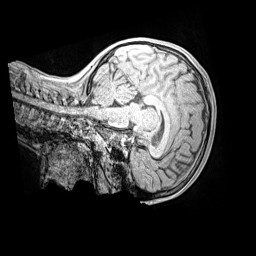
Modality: MP2RAGE
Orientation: sagittal
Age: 12
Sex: female
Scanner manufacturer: siemens
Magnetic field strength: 3 T
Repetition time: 4 s
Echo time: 0.00299 s